Field crop: maize
Growth stage: 2
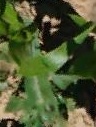
Species: maize